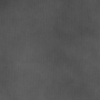
Label: dusty